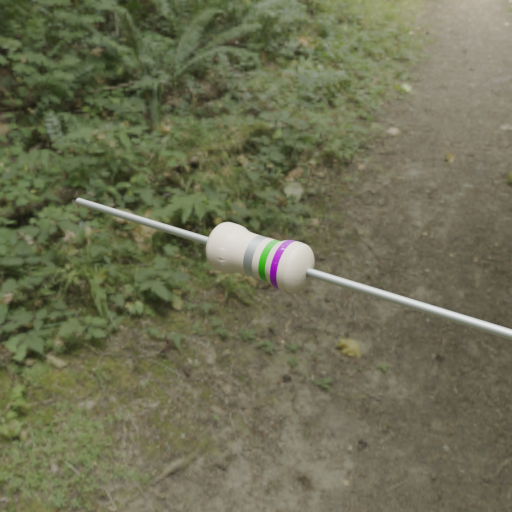
Resistor colour bands (in order): silver, green, violet